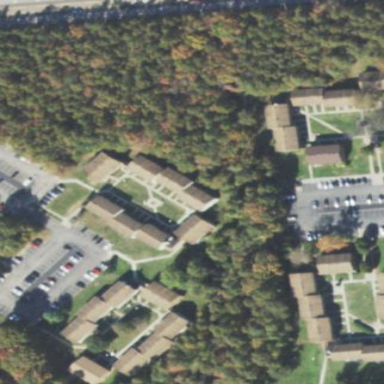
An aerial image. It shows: View of apartment building.